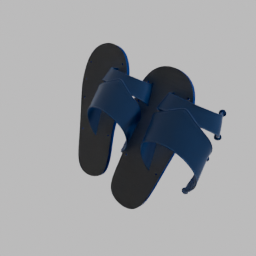
Label: people